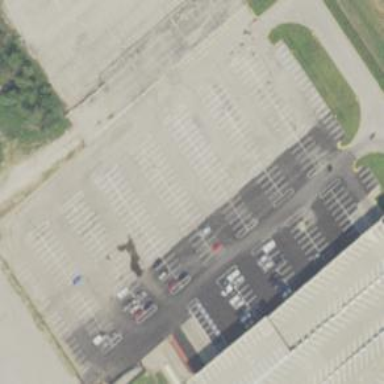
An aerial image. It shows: Parking area with surface.